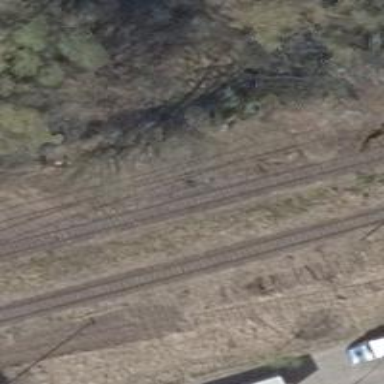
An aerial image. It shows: Railway switch.